Question: My requirement is to display the list of images in horizantal way.when I touch the image it is moved to side and the next image is comes to front.In this way I need to move images side by side.Then is there any method to scroll the list of images?or Can I go for any type of animation ?
In this way images are to be placed and moved.Please suggest me how can I proceed?
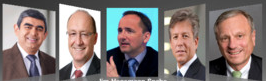
Answer: I have created a working module of cover flow.....
try transformation on layers which allows 3D transformation using....
'''
-(void) rotateView3D:(UIView *)myView:(CGFloat)angle
{
CATransform3D affinAndScaleTransform;
if (angle==30.0f||angle==-30.0f)
{
affinAndScaleTransform = CATransform3DMakeAffineTransform(CGAffineTransformMakeScale(0.9f, 0.9f));
}
else
{
affinAndScaleTransform = CATransform3DMakeAffineTransform(CGAffineTransformMakeScale(1.0f, 1.0f));
}
CALayer *layer = myView.layer;
// layer.borderColor = [[UIColor blackColor] CGColor];
// layer.borderWidth = 2.0f;
CATransform3D rotationAndPerspectiveTransform = CATransform3DIdentity;
rotationAndPerspectiveTransform.m34 = 1.0 / -500;
rotationAndPerspectiveTransform = CATransform3DRotate(rotationAndPerspectiveTransform, angle * M_PI / 180.0f, 0.0f, 1.0f, 0.0f);
[layer setTransform:CATransform3DConcat(rotationAndPerspectiveTransform, affinAndScaleTransform)];
}
'''
to scroll the views add gesture .......
for left gesture use some thig like this ........
'''
{
UIView * view0 = [self.view viewWithTag:-1111];
UIView * view1 = [self.view viewWithTag:1111];
UIView * view2 = [self.view viewWithTag:2222];
UIView * view3 = [self.view viewWithTag:3333];
UIView * view4 = [self.view viewWithTag:4444];
[view4 setFrame:self.rect0];
int preViewNo = self.leftProduct-1;
if (preViewNo<0)preViewNo=self.productArray.count-1;
[UIView animateWithDuration:0.4 animations:^
{
[view0 setFrame:self.rect1];
[self rotateView3D:view0 : 30.0f];
[view1 setFrame:self.rect2];
[self rotateView3D:view1 : 0.0f];
[view2 setFrame:self.rect3];
[self rotateView3D:view2 : -30.0f];
[view3 setFrame:self.rect4];
[self rotateView3D:view4 : 0.0f];
}];
[self setdescriptionView:view0 :[self.productArray objectAtIndex:preViewNo]];
[view0 setTag:1111];
[view1 setTag:2222];
[view2 setTag:3333];
[view3 setTag:4444];
[view4 setTag:-1111];
self.currentProduct--;
self.rightProduct--;
self.leftProduct--;
if (self.currentProduct < 0) self.currentProduct=self.productArray.count-1;
if (self.rightProduct < 0) self.rightProduct=self.productArray.count-1;
if (self.leftProduct < 0) self.leftProduct=self.productArray.count-1;
}
'''
on right gesture recognizer use some thing like this.......
'''
{
UIView * view0 = [self.view viewWithTag:-1111];
UIView * view1 = [self.view viewWithTag:1111];
UIView * view2 = [self.view viewWithTag:2222];
UIView * view3 = [self.view viewWithTag:3333];
UIView * view4 = [self.view viewWithTag:4444];
[view0 setFrame:self.rect4];
int nextViewNo = self.rightProduct+1;
if (nextViewNo>=self.productArray.count)nextViewNo=0;
[UIView animateWithDuration:0.4 animations:^
{
[view4 setFrame:self.rect3];
[self rotateView3D:view4 : -30.0f];
[view3 setFrame:self.rect2];
[self rotateView3D:view3 : 0.0f];
[view2 setFrame:self.rect1];
[self rotateView3D:view2 : 30.0f];
[view1 setFrame:self.rect0];
[self rotateView3D:view1 : 0.0f];
}];
[self setdescriptionView:view4 :[self.productArray objectAtIndex:nextViewNo]];
[view0 setTag:4444];
[view1 setTag:-1111];
[view2 setTag:1111];
[view3 setTag:2222];
[view4 setTag:3333];
self.currentProduct++;
self.rightProduct++;
self.leftProduct++;
if (self.currentProduct >= self.productArray.count) self.currentProduct=0;
if (self.rightProduct >= self.productArray.count) self.rightProduct=0;
if (self.leftProduct >= self.productArray.count) self.leftProduct=0;
}
'''
for some technical reason i have to make custom coverflow....
you can also try this .....
<URL>